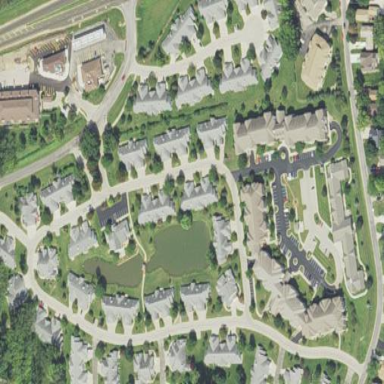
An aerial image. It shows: Residential area within neighborhood.